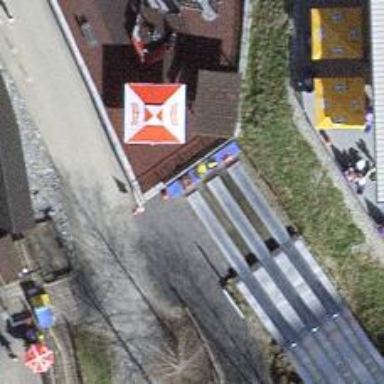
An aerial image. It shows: Playground with metal slide.